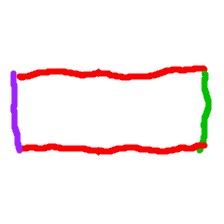
Shape: rectangle